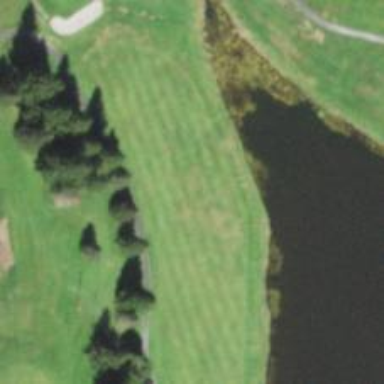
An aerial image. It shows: Golf hole.